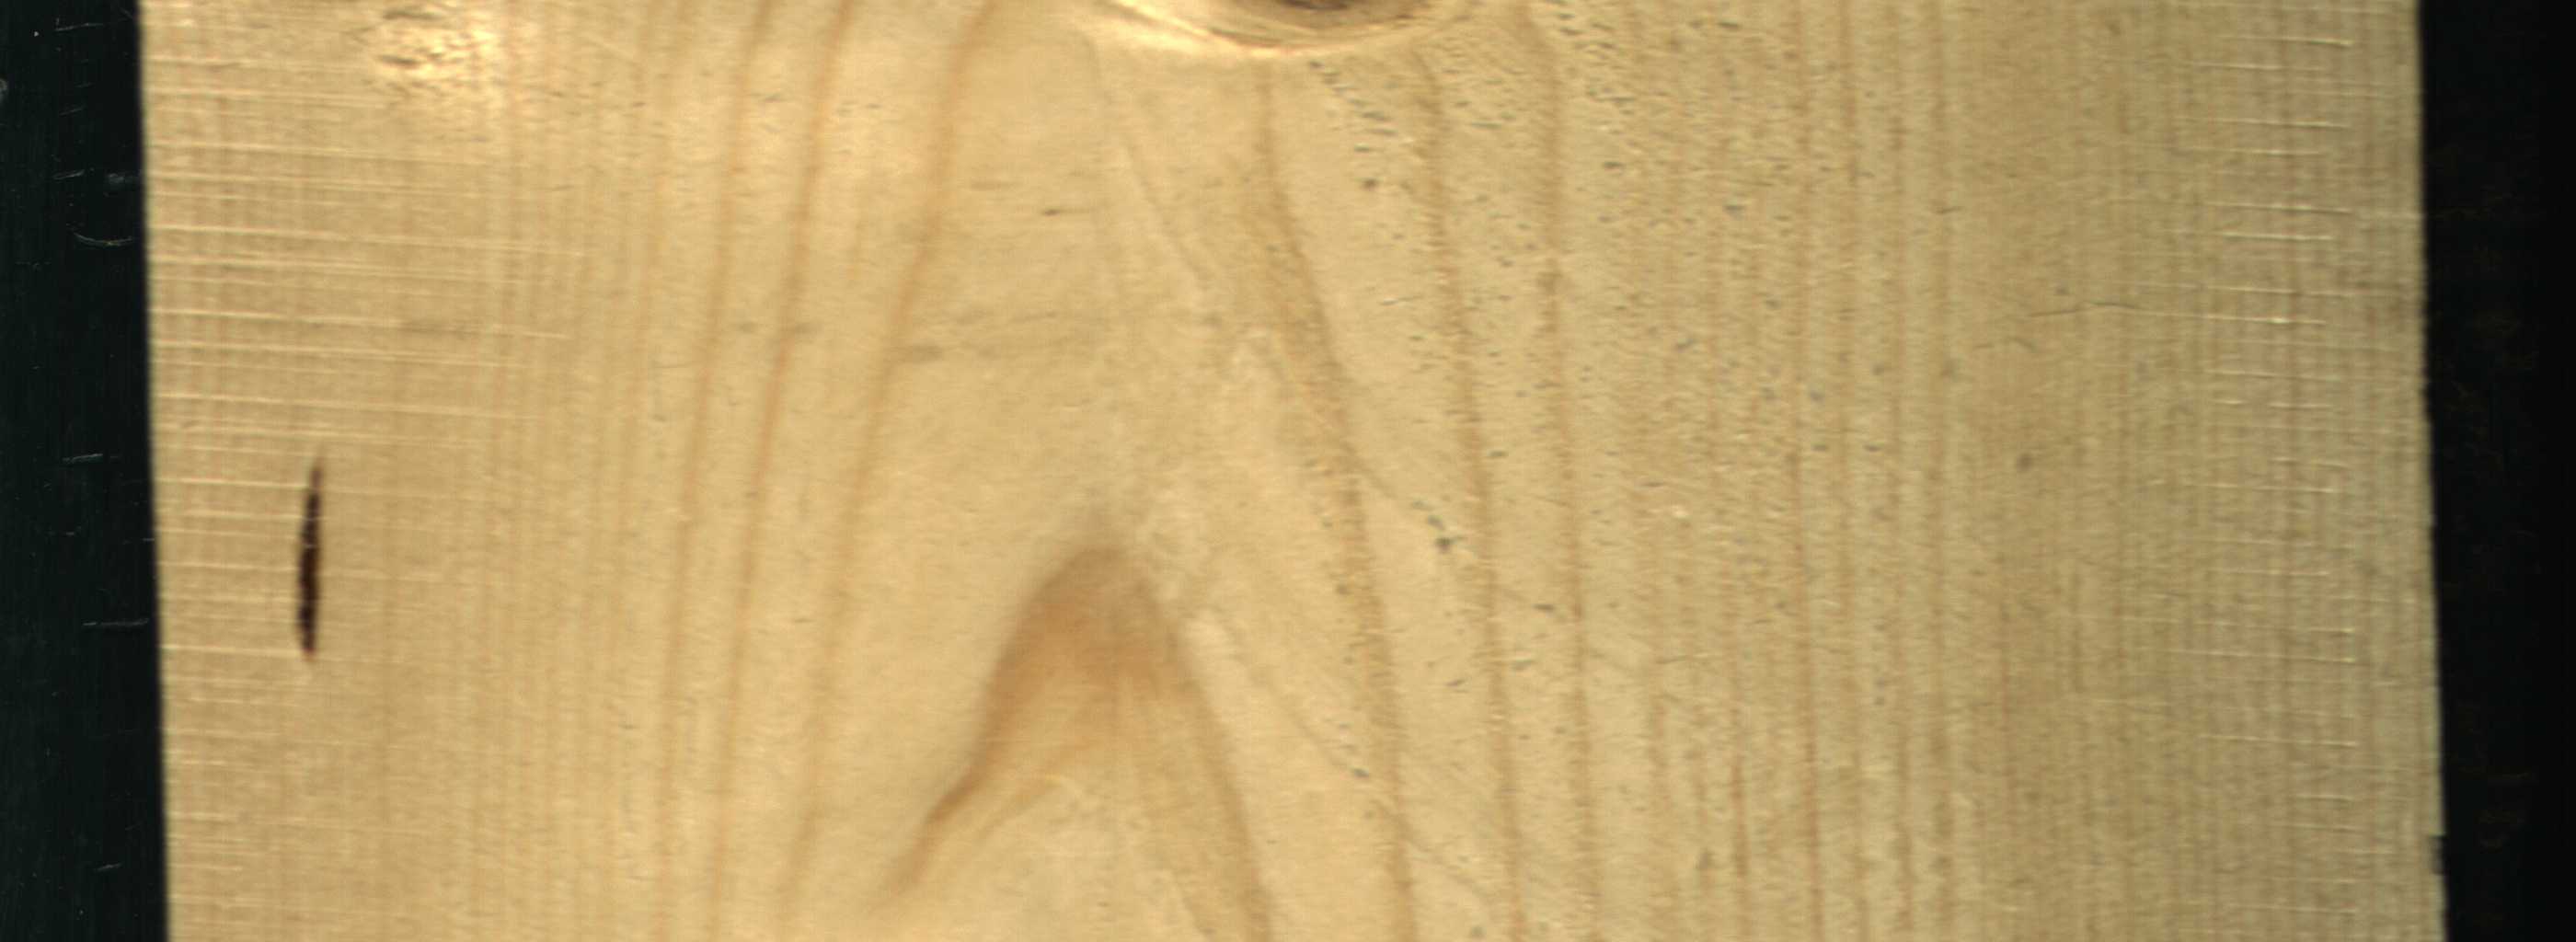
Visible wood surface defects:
resin
Live_Knot